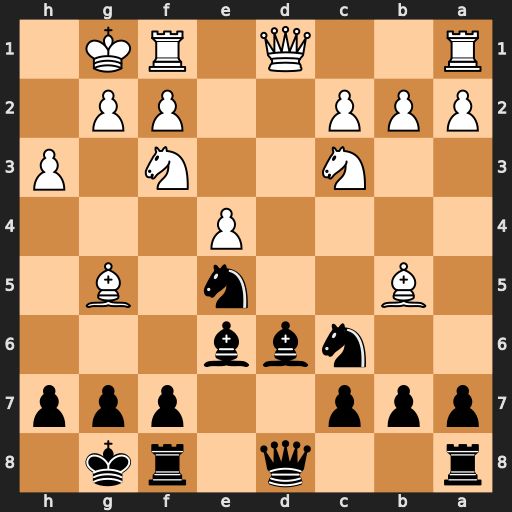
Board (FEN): r2q1rk1/ppp2ppp/2nbb3/1B2n1B1/4P3/2N2N1P/PPP2PP1/R2Q1RK1
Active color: b
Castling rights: -
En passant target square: -
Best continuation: Nxf3+ Qxf3 Qxg5